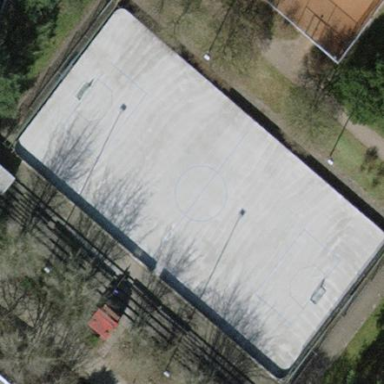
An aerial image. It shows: Roller skating pitch for leisure land use.